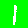
Digit: 1